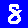
Digit: 8